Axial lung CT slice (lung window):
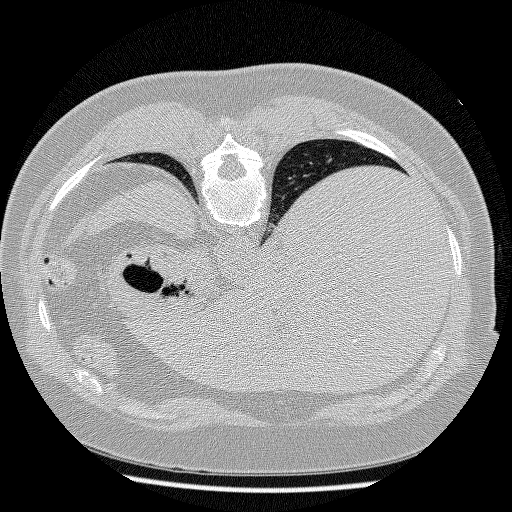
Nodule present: no